Question: Im just working on a project with symfony2 and yesterday i started to design it.
Not i just noticed that the web profiler is not visible.
I tried everything! it is active in the config_dev, body tags are opened and closed well. The JS Code is loaded just before </body> and the /_wdt request is called, but heres the response:

now just calling myself this url returns the right response. in this case, the toolbar is shown.
so it must have something to do with what? i dunno..
and since this time <URL> not works well also. Even if the js code is loaded my textarea with the .tinymce class is not a Tinymce Textarea, Some Js code errors?
Thanks!
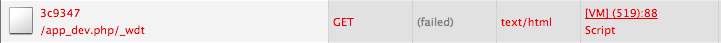
Answer: I am using Zend Server CE as Environment. Just stopping and Starting the Server fixed the bug?!